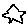
Label: star